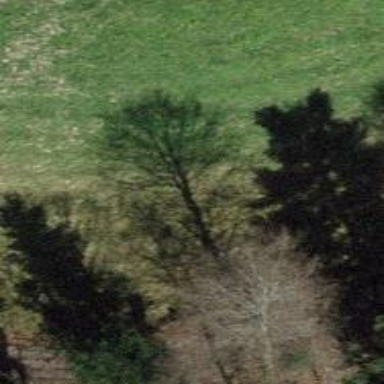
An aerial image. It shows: Path.